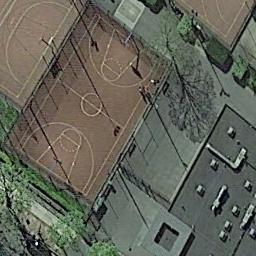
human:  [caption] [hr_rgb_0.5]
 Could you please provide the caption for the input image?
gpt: Beside the basketball court there are two sports fields, Buildings and some trees .

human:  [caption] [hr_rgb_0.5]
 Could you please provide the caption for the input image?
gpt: The basketball court was Shadowed by streetlights .

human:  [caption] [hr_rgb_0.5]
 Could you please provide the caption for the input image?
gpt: A basketball court on the vacant lot and some sport areas beside .

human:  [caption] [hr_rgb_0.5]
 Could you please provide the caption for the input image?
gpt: There is a basketball court on the open place .

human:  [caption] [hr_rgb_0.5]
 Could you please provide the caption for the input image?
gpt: A vacant lot is beside the basketball court .